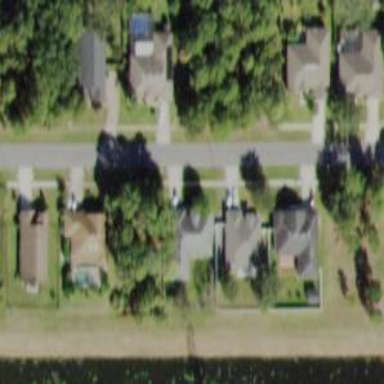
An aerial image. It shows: Residential road with sidewalk on the left side.